Aerial crown-view tile of a tropical tree (Barro Colorado Island, Panama), acquired 20250818:
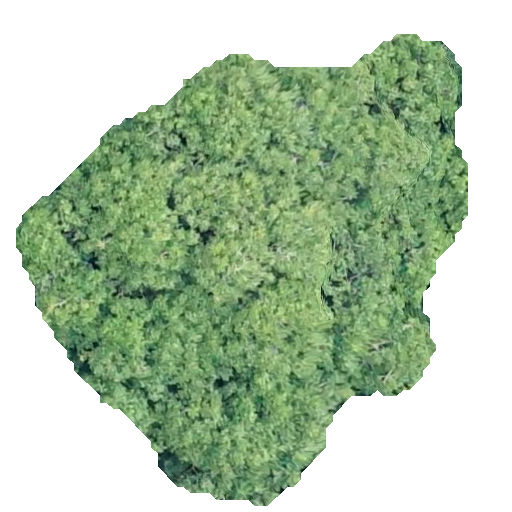
Species: Protium stevensonii
GBIF accepted scientific name: Tetragastris panamensis
Crown area: 202.158 m²